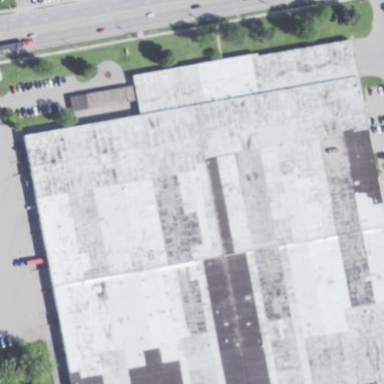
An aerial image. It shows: Industrial building.